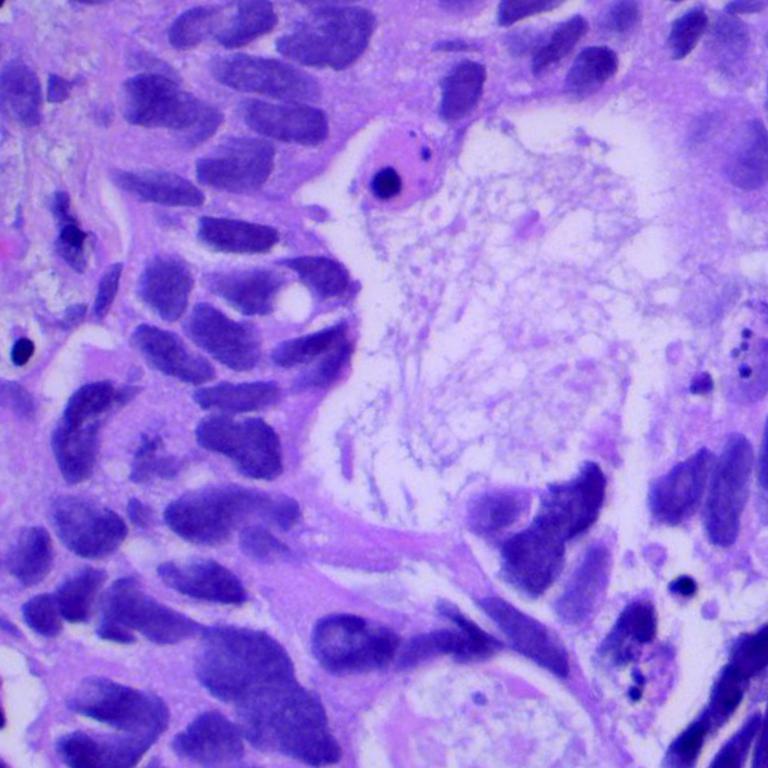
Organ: lung
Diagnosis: adenocarcinomas